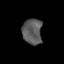
Tissue: prostate
Cell type: T cells
Senescence score: 0.3579
Nuclear area (px): 501
Mean DAPI intensity: 90.539